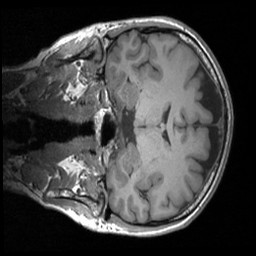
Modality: T1w
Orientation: coronal
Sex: female
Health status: ill
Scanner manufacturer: siemens
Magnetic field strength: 3 T
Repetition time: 1.66 s
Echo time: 0.00254 s